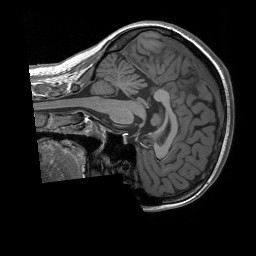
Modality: T1w
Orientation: sagittal
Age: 32
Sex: female
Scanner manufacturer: siemens
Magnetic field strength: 3 T
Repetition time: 1.9 s
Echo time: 0.00243 s